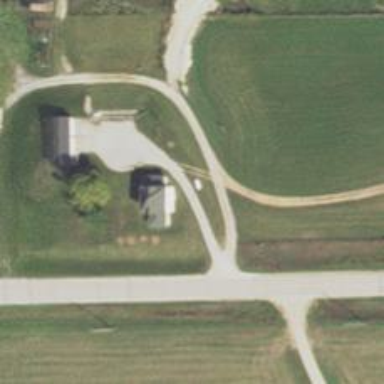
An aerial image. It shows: Driveway.